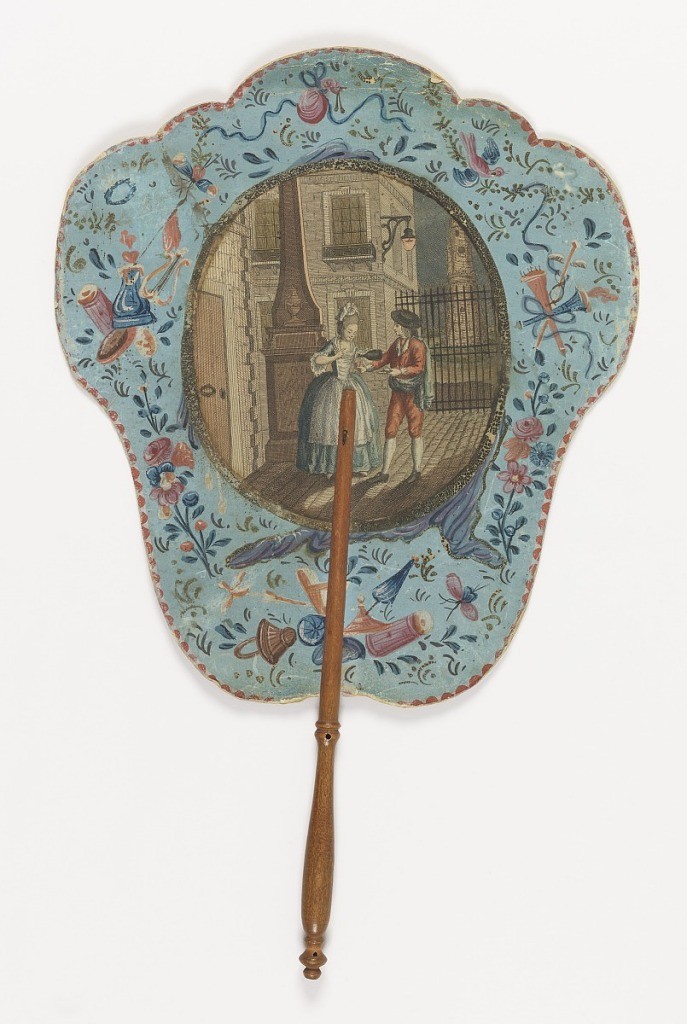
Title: Les Deux Avares (The Two Misers)
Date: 1770
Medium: Engraved hand-colored and painted paper leaf, turned wood handle
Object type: Handscreen
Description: Handscreen with paper leaf and turned wood handle. Obverse: engraved and hand-colored medallion shows a woman pouring a man a drink outside a building, at night. Reverse: dialogue from the opera "Les Deux Avares (The Two Misers)" by André Grétry.